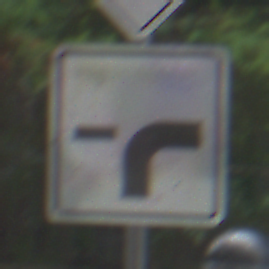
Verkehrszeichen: VerlaufVorfahrtsstrasse9
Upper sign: Vorfahrtsstrasse
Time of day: MorningAfternoon
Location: Outdoor (Urban)
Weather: Overcast
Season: NotSpecified
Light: Natural